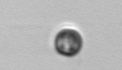
Label: Dinophyceae